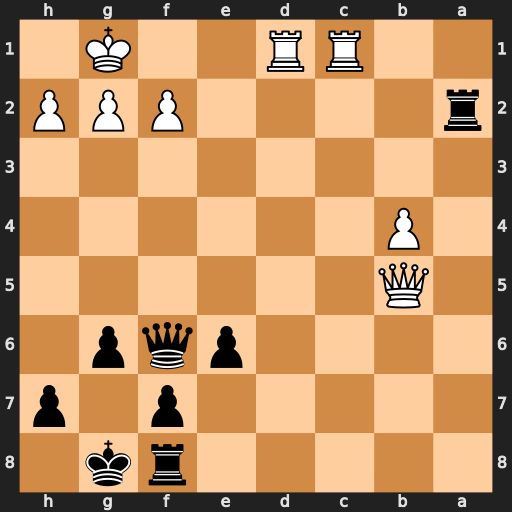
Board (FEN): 5rk1/5p1p/4pqp1/1Q6/1P6/8/r4PPP/2RR2K1
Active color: b
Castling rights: -
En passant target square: -
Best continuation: Qxf2+ Kh1 Qxg2#